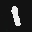
Label: 1